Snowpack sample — Rabbit Ears Pass, Jackson County, Colorado, USA (12/17/25, 1:08 PM MST)
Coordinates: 40.387, -106.625
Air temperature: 34 °F
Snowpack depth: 46 cm
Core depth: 40 cm
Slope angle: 6°, slope face: 165°
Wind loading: medium
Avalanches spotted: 0
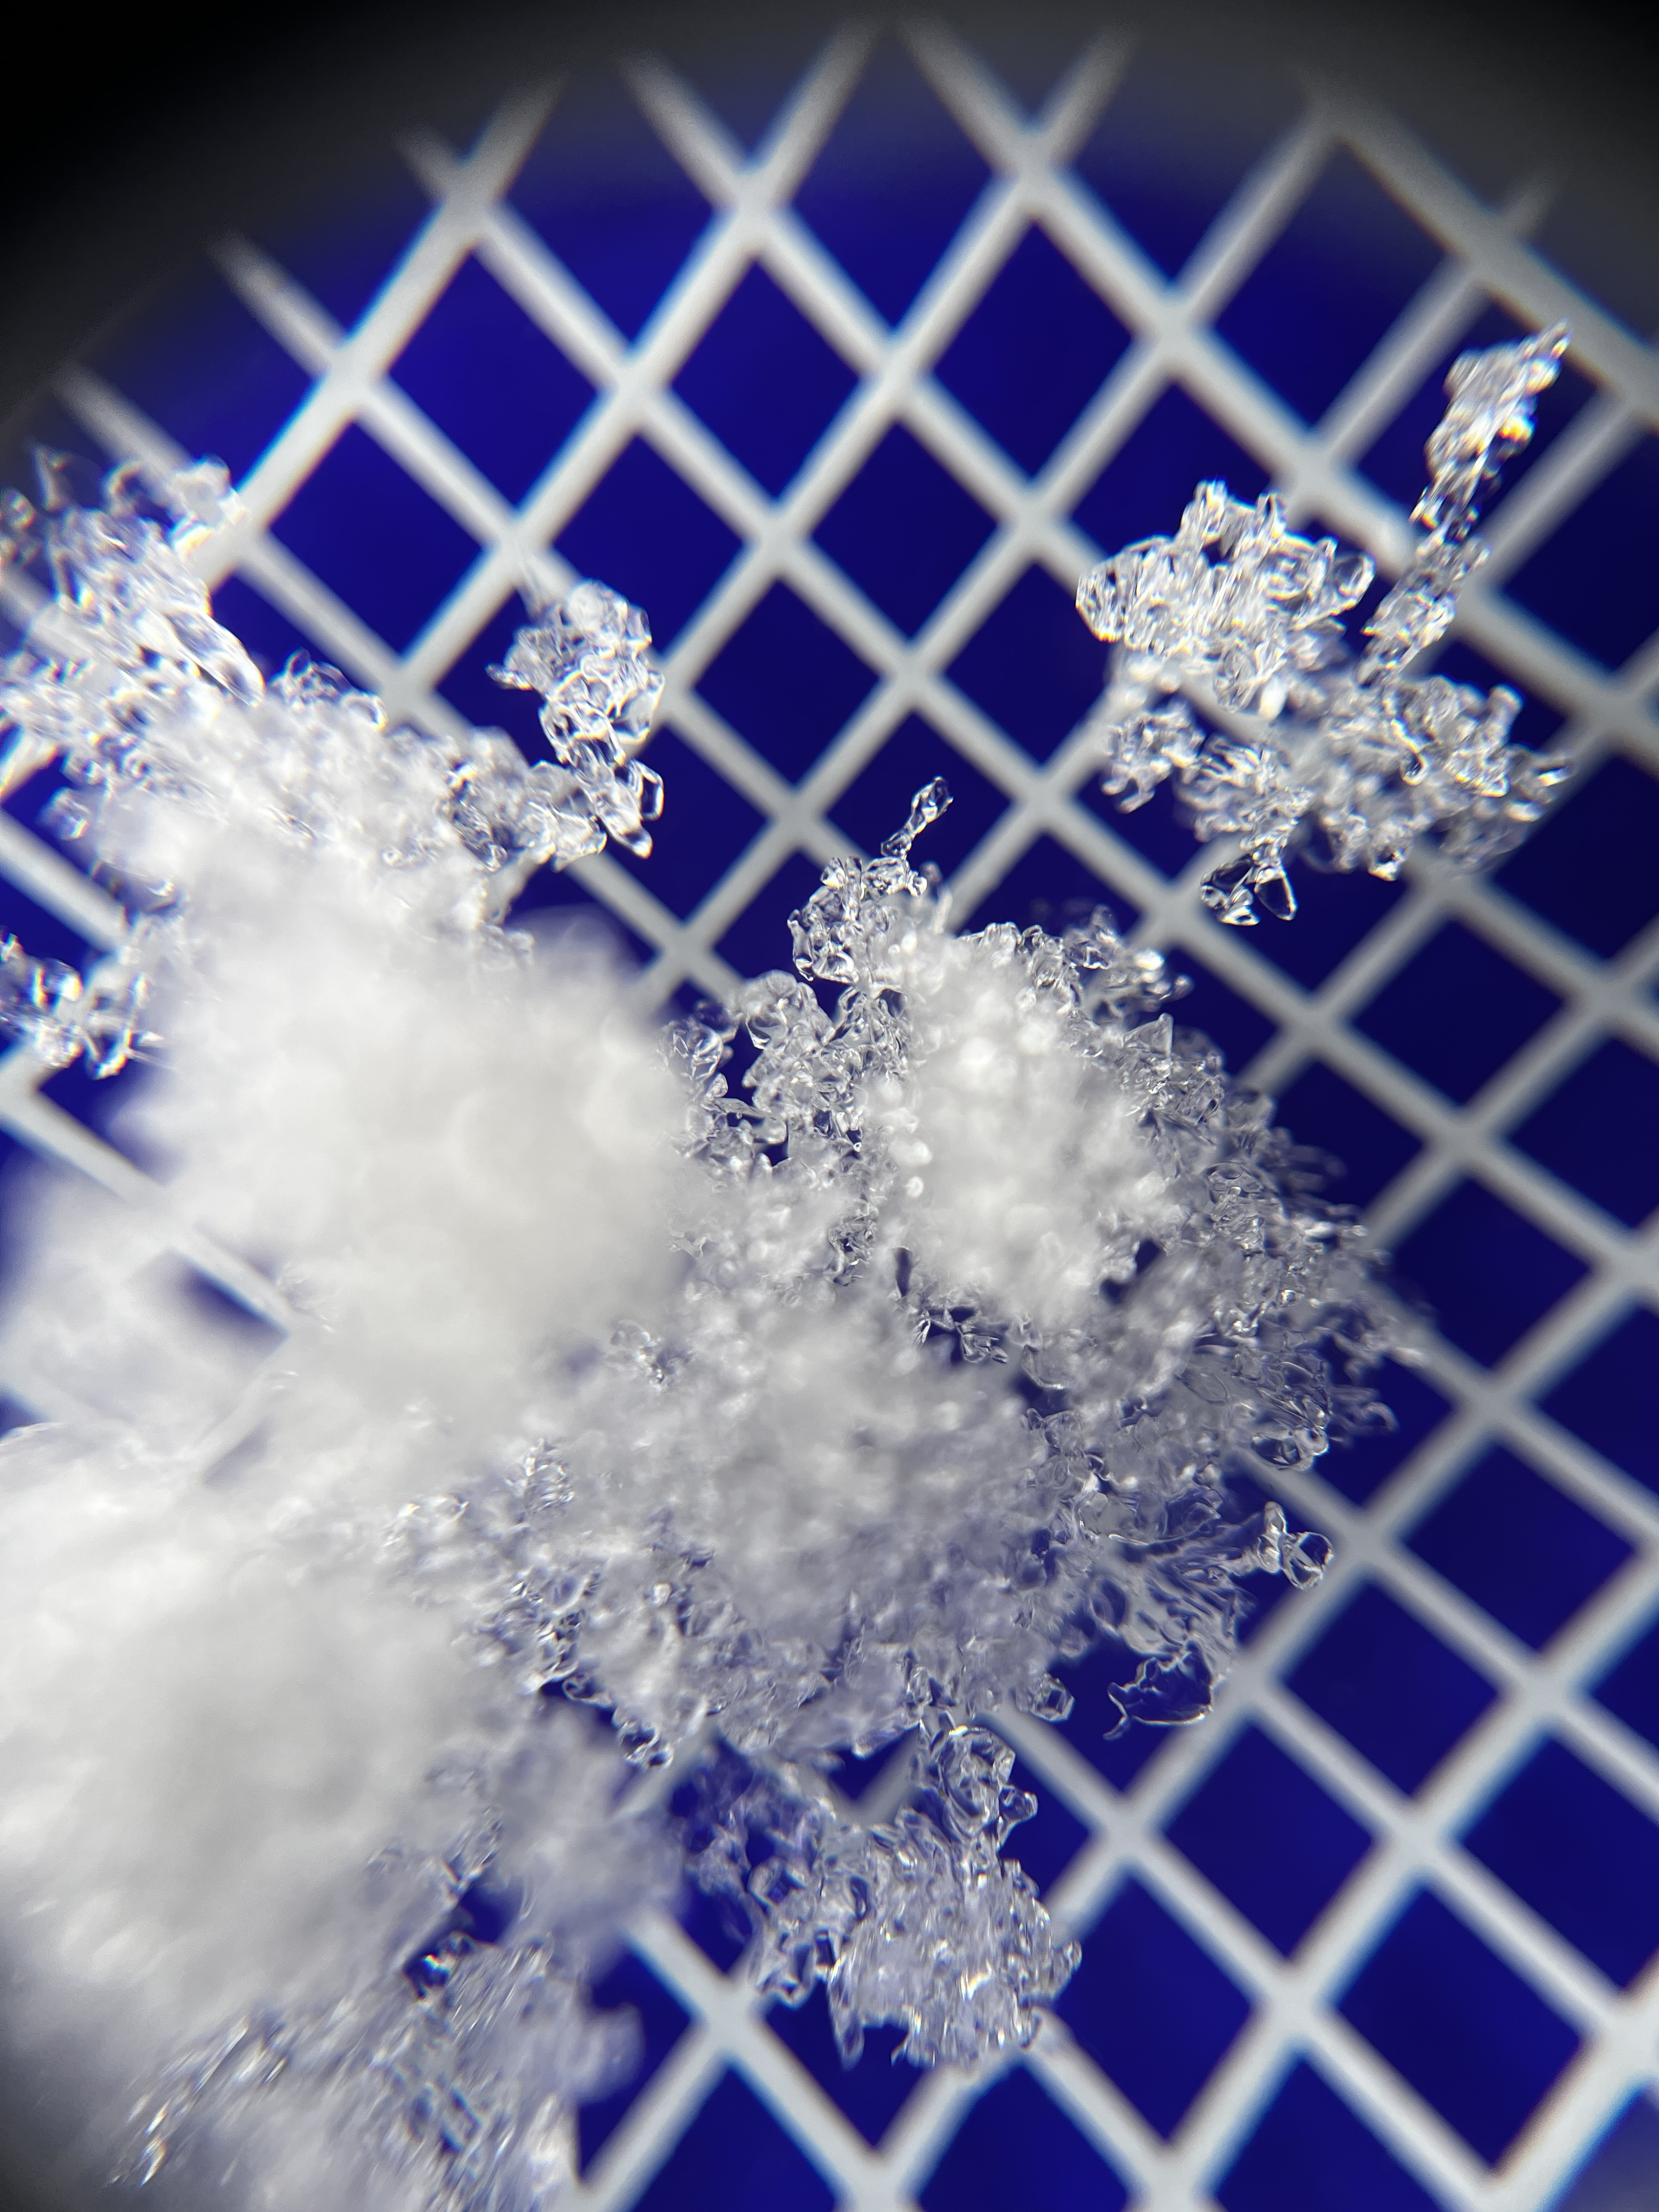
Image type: magnified_profile
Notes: No avalanches spotted nearby, although collected in a meadowy area with minimal risk on this face of the pass.